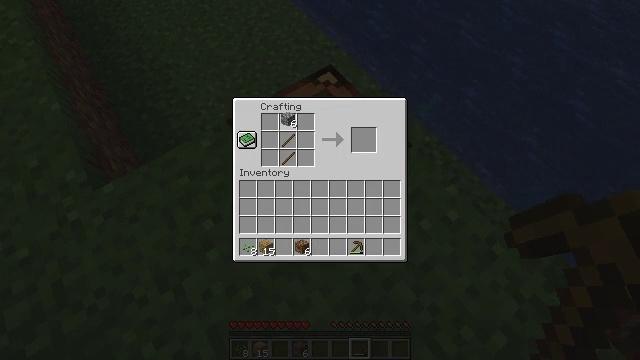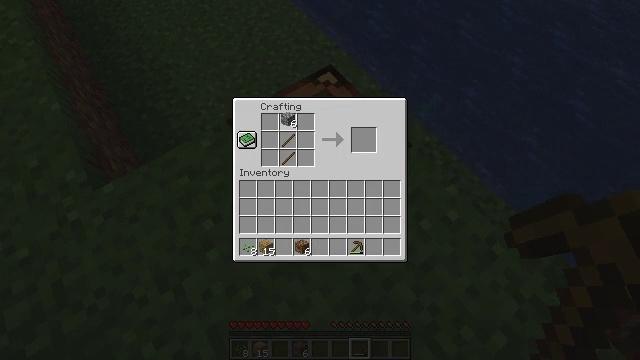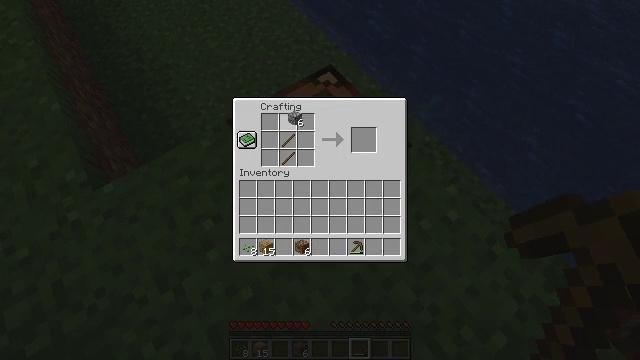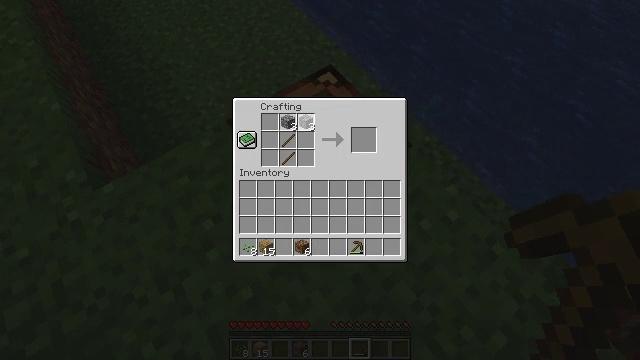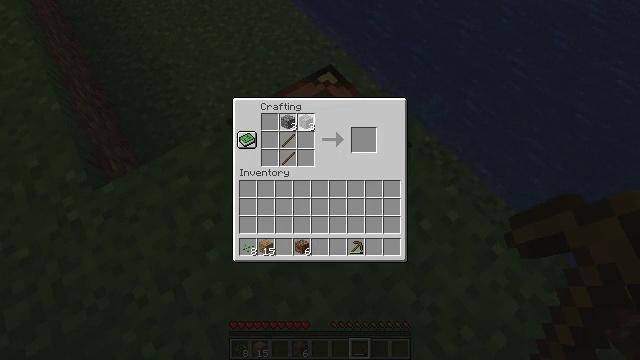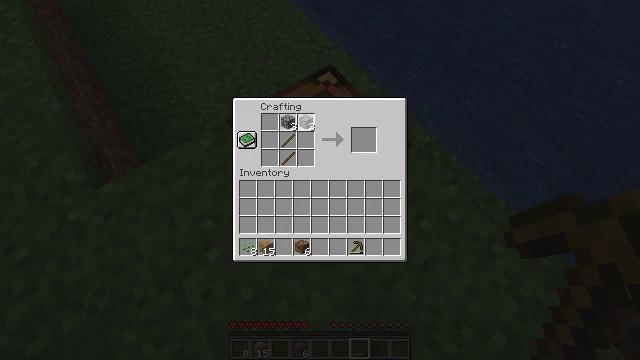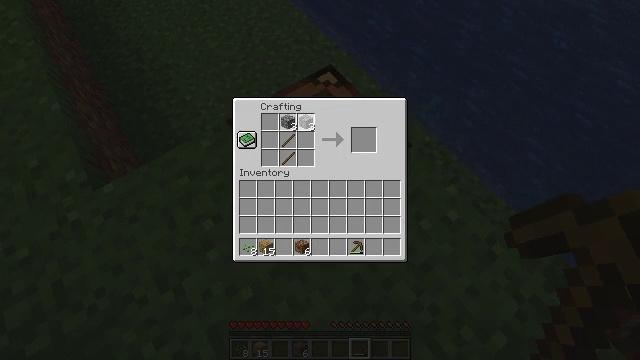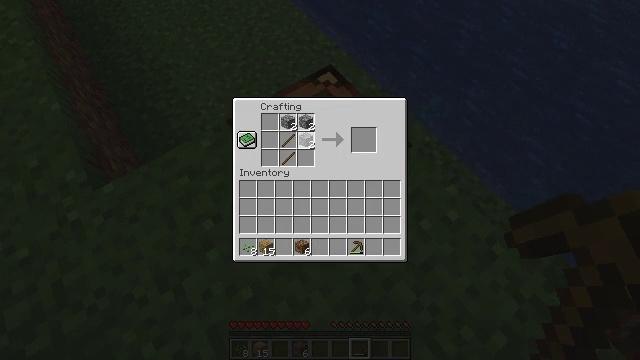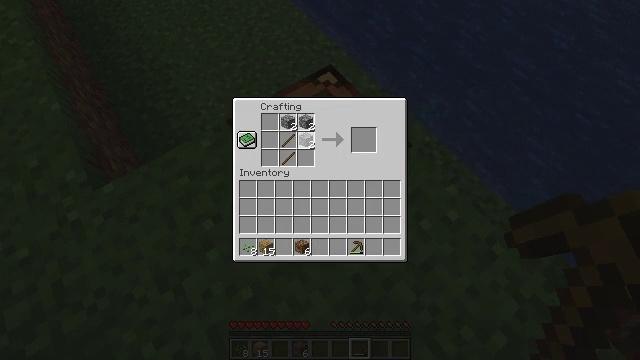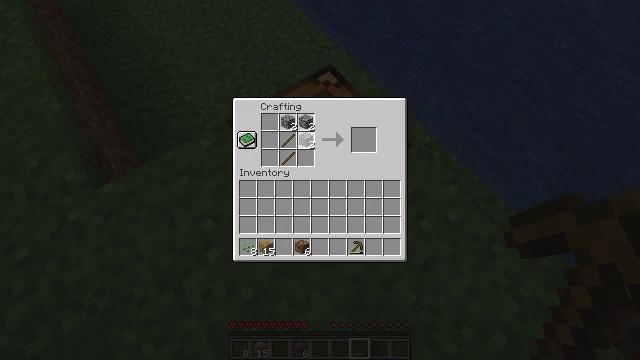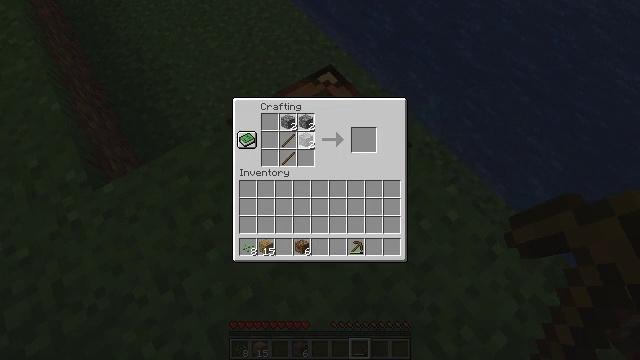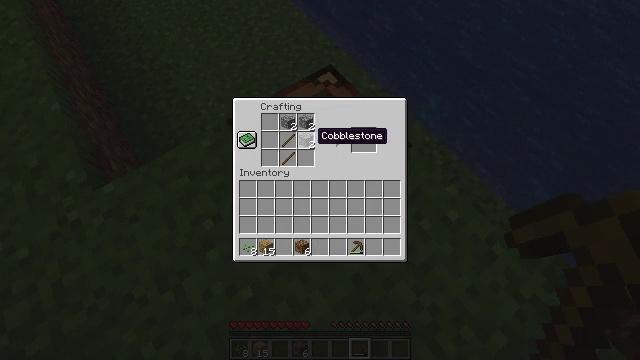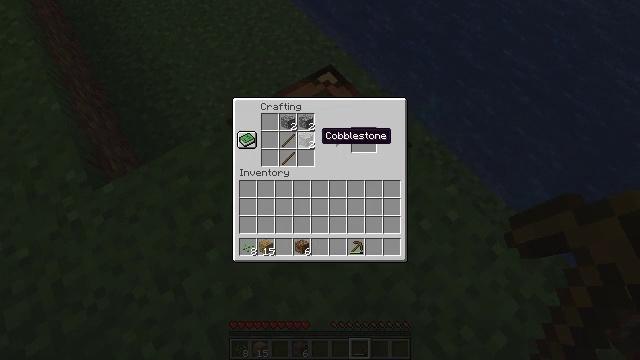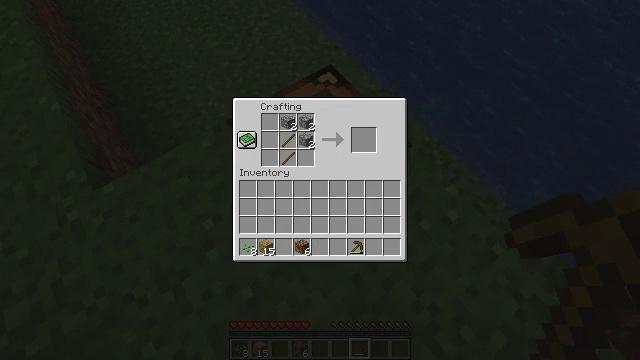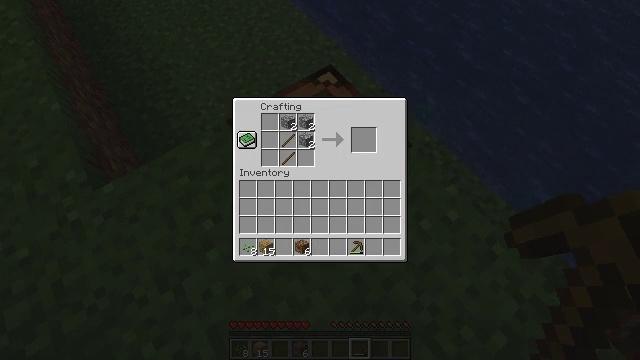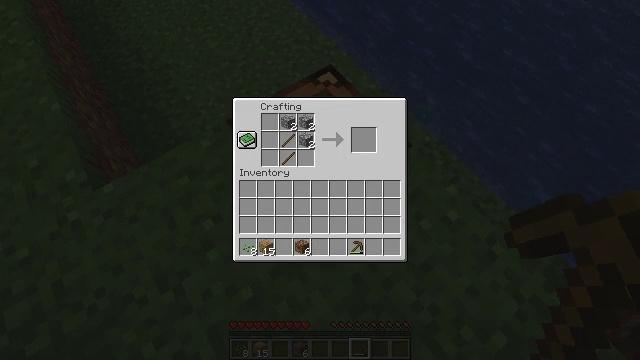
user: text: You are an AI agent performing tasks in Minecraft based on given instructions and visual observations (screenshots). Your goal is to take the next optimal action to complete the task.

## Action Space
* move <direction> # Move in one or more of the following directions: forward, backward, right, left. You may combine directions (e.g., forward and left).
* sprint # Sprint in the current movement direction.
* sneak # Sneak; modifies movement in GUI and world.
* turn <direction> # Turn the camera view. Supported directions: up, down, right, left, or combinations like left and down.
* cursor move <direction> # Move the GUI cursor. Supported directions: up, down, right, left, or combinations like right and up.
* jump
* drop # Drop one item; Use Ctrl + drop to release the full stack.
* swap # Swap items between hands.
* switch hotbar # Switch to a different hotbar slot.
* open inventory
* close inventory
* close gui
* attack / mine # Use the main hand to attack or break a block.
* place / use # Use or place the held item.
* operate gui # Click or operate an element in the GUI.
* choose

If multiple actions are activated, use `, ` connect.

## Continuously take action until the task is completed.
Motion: motion action
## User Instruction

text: Make the stone axe on the crafting table.
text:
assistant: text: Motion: operate gui
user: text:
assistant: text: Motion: operate gui
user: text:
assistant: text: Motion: cursor move right, operate gui
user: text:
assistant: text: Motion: operate gui
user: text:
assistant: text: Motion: operate gui
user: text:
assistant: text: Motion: cursor move down, operate gui
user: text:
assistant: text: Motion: cursor move down, operate gui
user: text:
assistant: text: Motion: operate gui
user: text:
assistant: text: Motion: operate gui
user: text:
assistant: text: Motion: operate gui
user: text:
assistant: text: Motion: no_op
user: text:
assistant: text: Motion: no_op
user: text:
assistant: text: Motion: cursor move right
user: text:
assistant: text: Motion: cursor move right and down
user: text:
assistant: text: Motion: cursor move right
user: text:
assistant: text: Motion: cursor move right
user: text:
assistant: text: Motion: no_op
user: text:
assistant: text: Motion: cursor move up
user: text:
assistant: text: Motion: cursor move up
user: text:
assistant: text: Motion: no_op
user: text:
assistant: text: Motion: no_op
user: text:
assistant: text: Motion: no_op
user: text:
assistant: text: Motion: no_op
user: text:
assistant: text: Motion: operate gui
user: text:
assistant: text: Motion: operate gui
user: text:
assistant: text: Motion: operate gui
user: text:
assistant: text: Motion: cursor move right and down
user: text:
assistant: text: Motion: cursor move right and down
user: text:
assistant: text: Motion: no_op